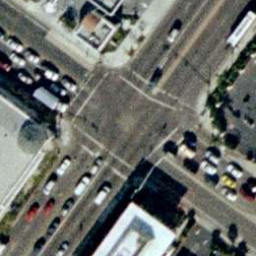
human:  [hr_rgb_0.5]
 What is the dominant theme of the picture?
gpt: intersection